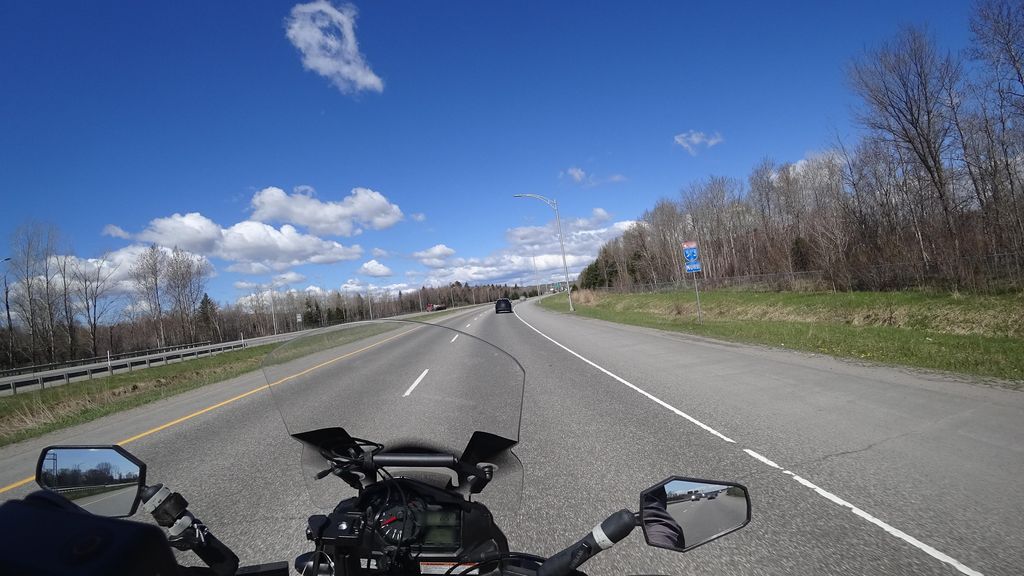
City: quebec_city